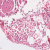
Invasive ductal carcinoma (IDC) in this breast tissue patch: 0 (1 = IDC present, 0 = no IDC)